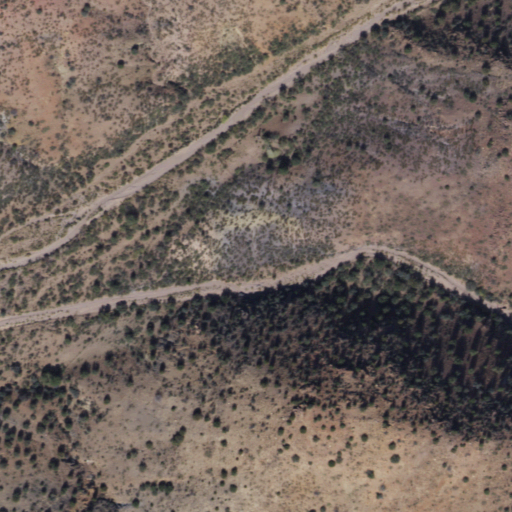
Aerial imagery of valley in Arizona named Iron Canyon containing shrub and grassland